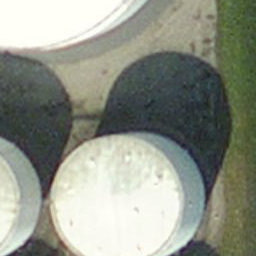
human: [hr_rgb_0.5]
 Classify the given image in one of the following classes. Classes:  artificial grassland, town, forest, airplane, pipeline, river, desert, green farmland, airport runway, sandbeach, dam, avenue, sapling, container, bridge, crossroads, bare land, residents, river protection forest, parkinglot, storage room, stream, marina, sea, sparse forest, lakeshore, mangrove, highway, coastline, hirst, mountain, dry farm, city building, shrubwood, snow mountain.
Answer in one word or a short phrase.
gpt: storage room